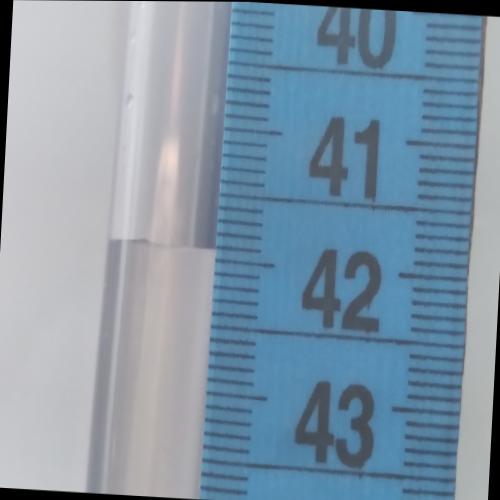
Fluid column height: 41.9 cm